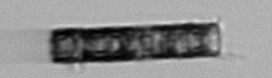
Label: Paralia_sulcata